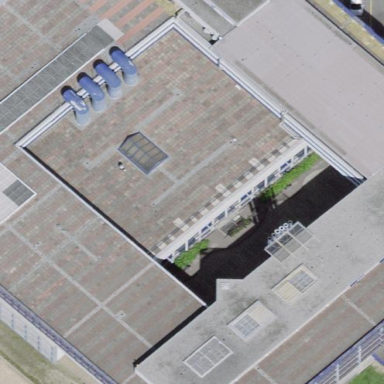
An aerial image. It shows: Hospital building.